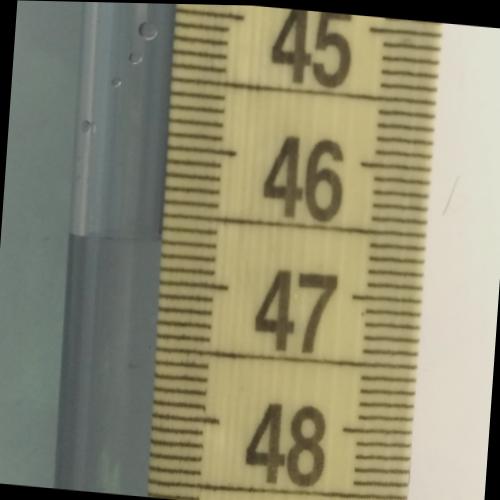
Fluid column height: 46.7 cm